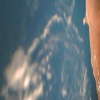
Label: water